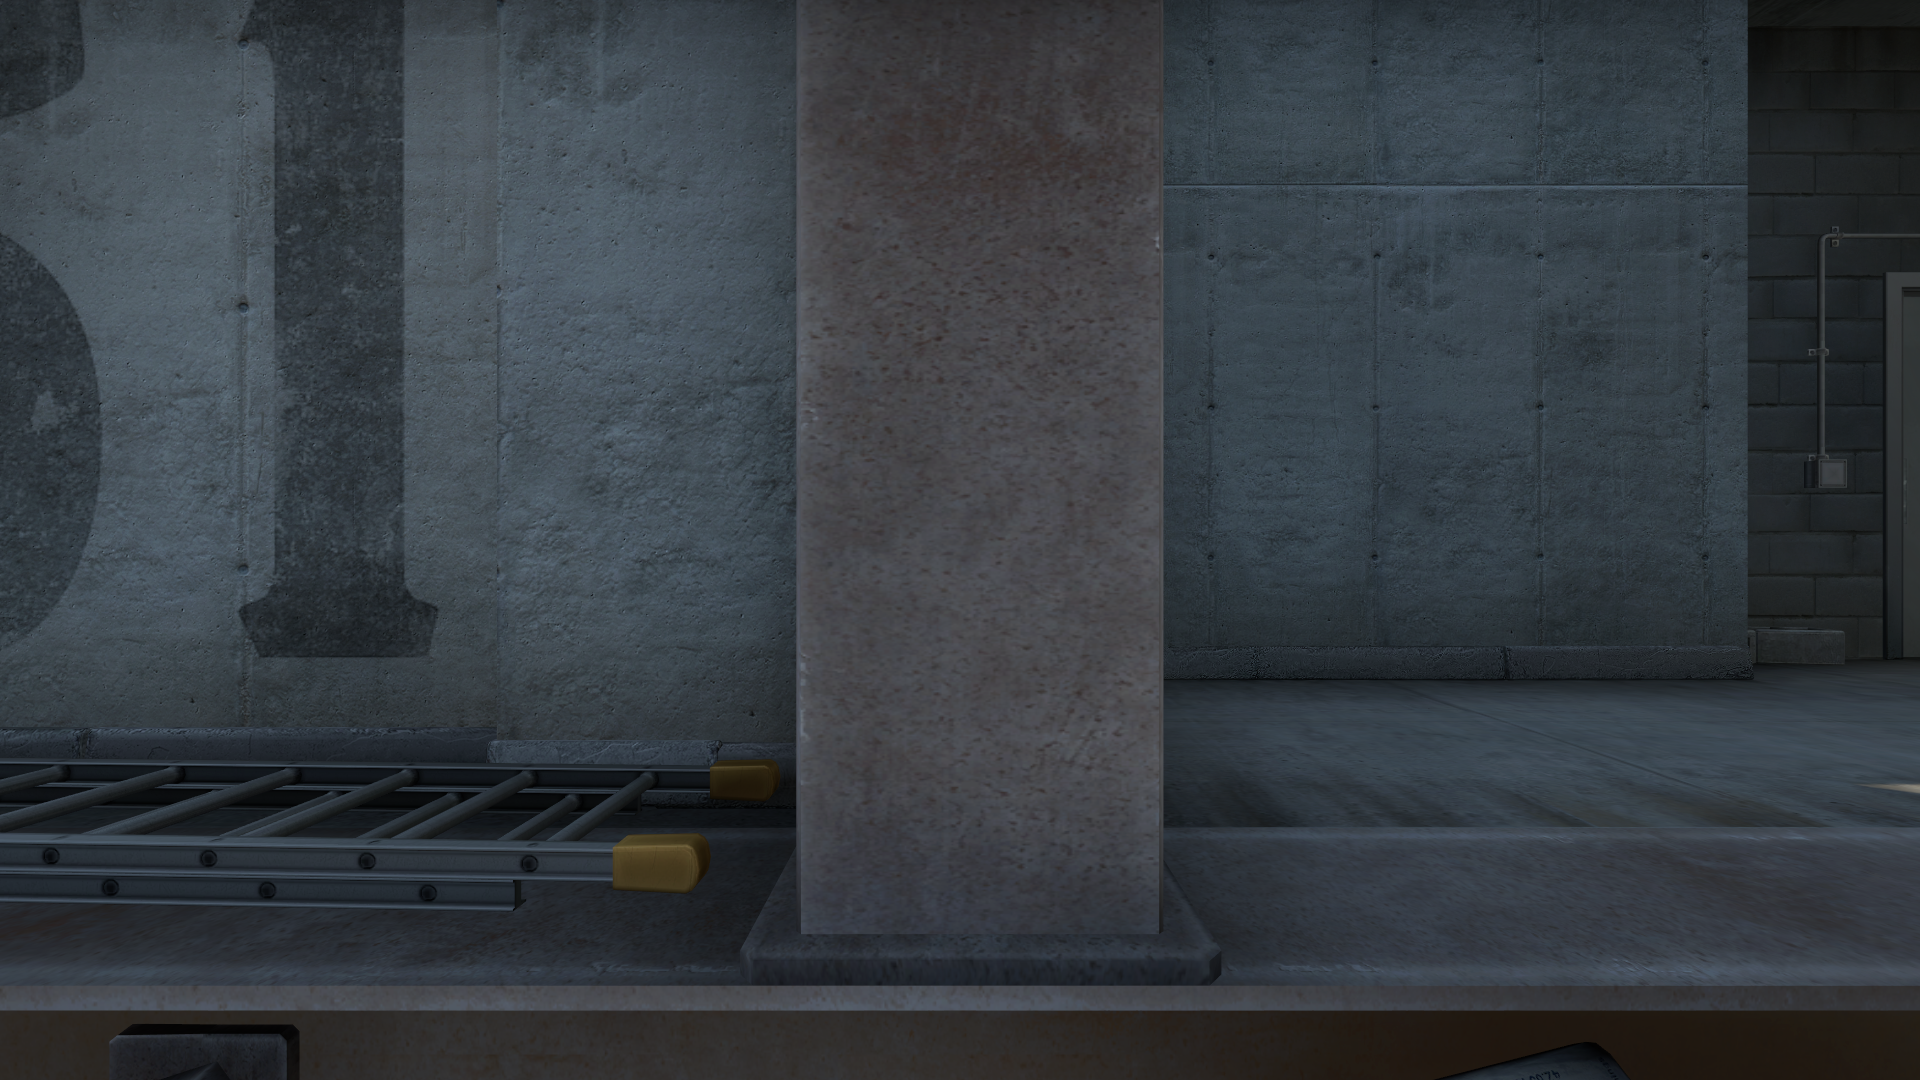
Map: de_vertigo